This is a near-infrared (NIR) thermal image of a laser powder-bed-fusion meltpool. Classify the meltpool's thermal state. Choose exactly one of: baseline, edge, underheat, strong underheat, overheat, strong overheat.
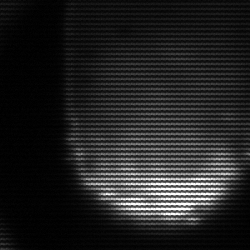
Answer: edge